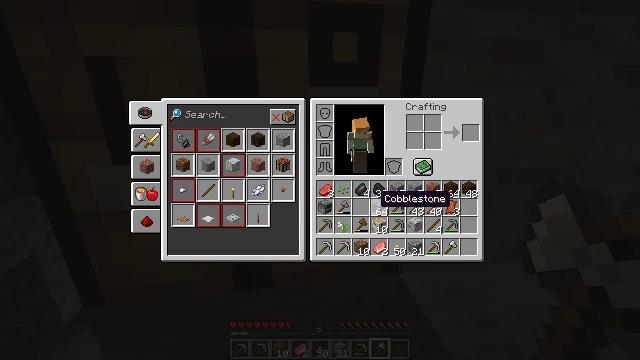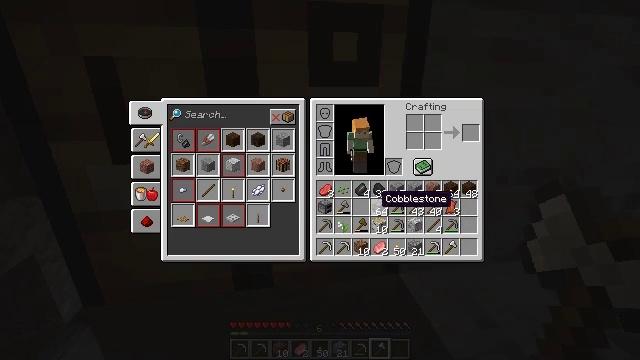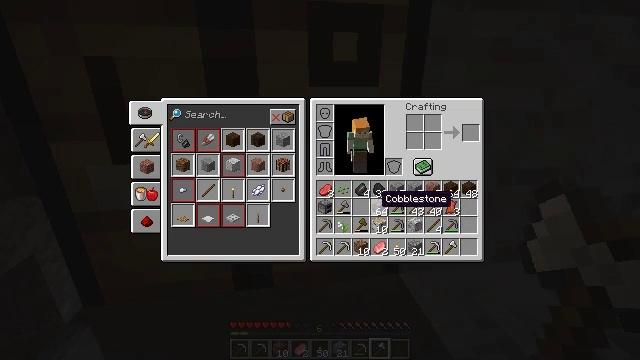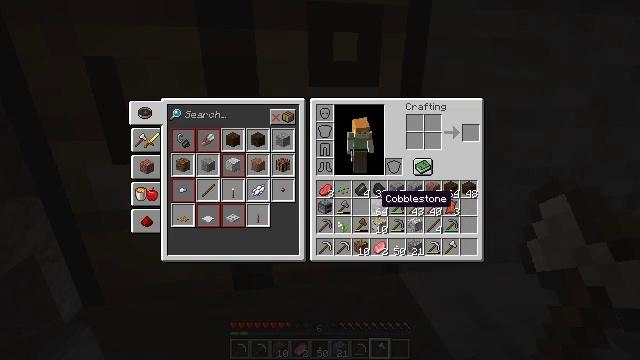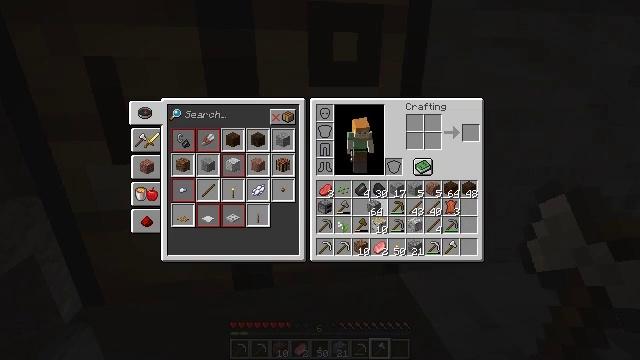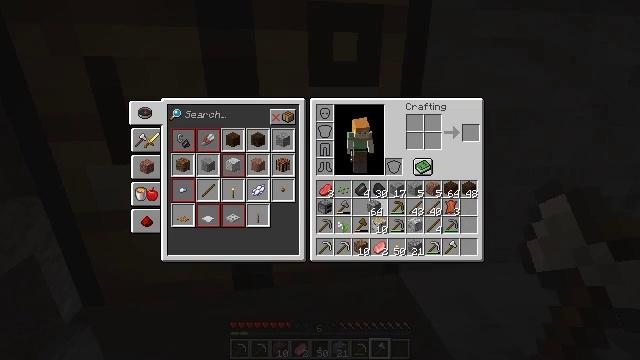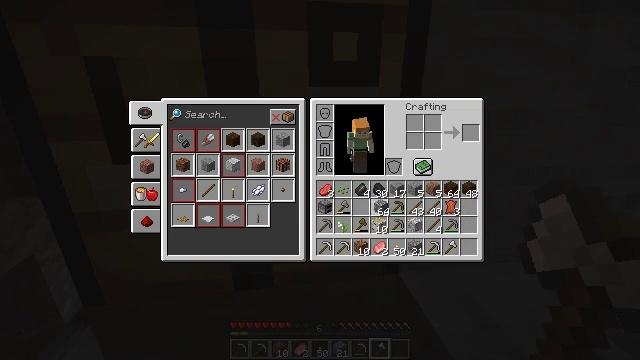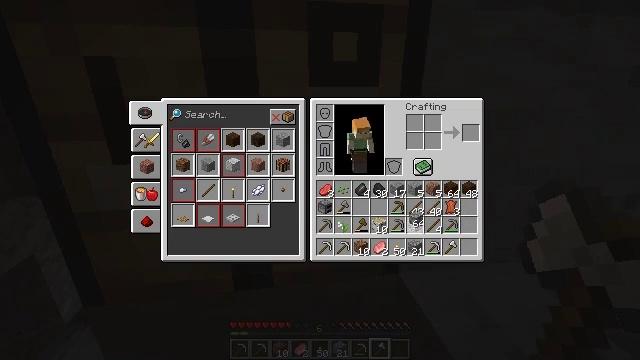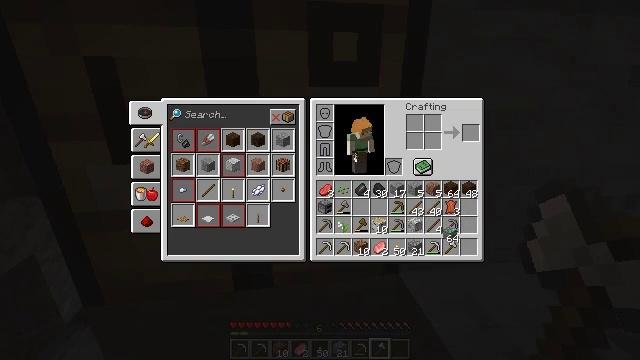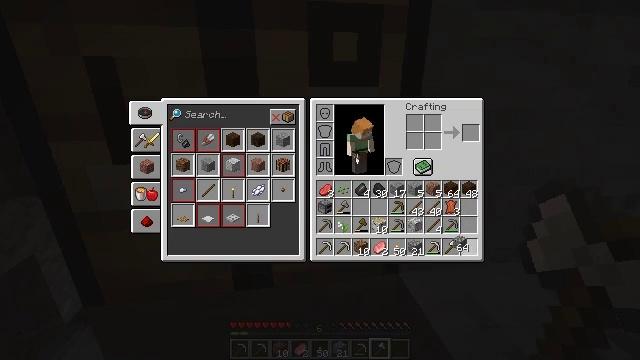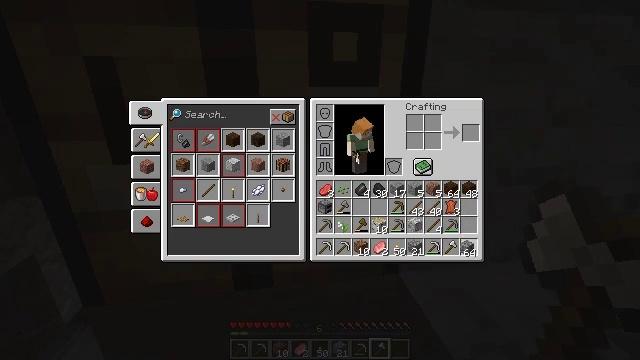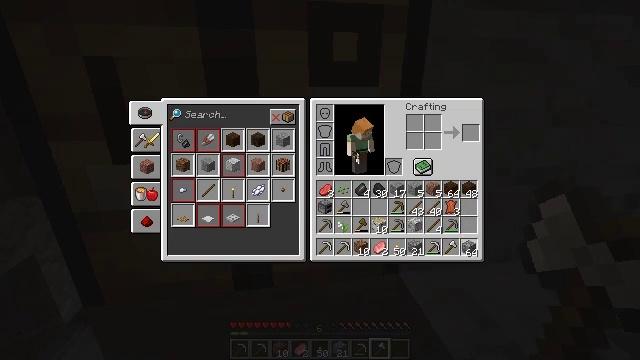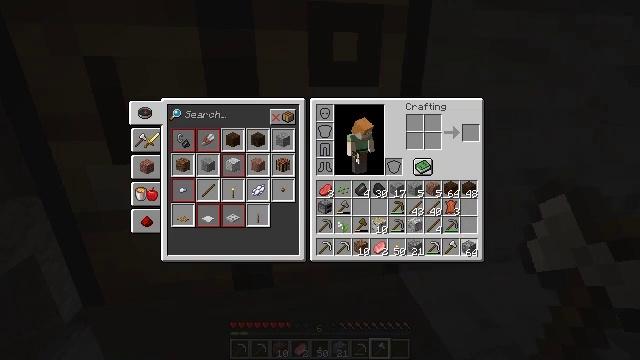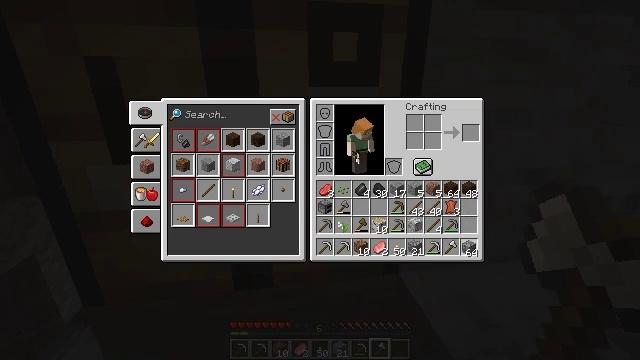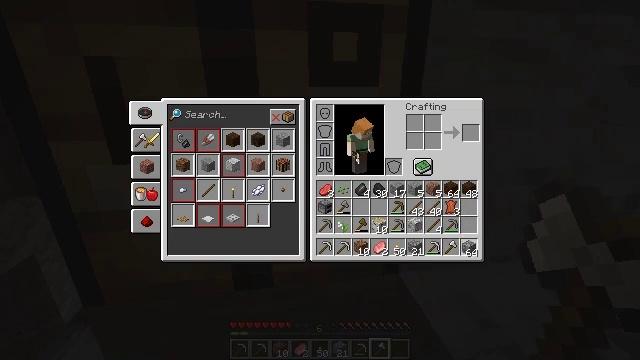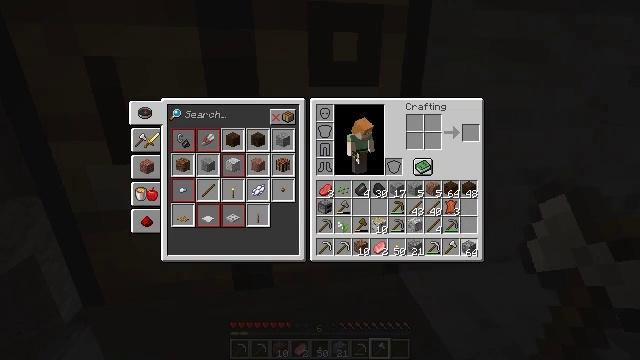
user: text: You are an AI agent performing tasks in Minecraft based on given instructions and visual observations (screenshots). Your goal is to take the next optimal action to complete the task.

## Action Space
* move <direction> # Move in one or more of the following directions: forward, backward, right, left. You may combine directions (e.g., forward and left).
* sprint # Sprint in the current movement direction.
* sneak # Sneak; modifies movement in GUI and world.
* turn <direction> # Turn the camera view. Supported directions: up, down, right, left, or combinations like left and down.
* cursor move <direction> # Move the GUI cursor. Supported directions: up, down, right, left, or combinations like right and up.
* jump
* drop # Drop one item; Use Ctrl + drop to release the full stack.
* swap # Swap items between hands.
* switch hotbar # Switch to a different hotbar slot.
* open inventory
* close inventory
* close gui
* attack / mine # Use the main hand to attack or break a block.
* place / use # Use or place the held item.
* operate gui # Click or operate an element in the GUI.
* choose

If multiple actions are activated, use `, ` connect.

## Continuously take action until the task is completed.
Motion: motion action
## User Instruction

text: Get the crafting table into the inventory.
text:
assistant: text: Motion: no_op
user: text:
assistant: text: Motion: no_op
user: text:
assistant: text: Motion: no_op
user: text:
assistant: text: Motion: operate gui
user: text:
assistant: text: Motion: operate gui
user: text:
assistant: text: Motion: cursor move right
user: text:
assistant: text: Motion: cursor move right and down
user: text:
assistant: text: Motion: cursor move right and down
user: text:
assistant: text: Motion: cursor move right and down
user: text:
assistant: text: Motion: cursor move right
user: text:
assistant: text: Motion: no_op
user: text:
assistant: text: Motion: no_op
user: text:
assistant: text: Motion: no_op
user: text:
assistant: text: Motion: no_op
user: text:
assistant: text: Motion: operate gui
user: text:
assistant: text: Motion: operate gui
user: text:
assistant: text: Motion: no_op
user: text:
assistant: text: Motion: no_op
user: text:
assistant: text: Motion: no_op
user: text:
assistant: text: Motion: cursor move left
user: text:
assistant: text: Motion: cursor move left
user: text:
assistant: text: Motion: cursor move left and up
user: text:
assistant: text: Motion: no_op
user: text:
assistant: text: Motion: no_op
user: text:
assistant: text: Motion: no_op
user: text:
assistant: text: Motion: no_op
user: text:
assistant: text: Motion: no_op
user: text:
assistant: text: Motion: no_op
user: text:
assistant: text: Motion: cursor move right
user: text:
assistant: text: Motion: cursor move right